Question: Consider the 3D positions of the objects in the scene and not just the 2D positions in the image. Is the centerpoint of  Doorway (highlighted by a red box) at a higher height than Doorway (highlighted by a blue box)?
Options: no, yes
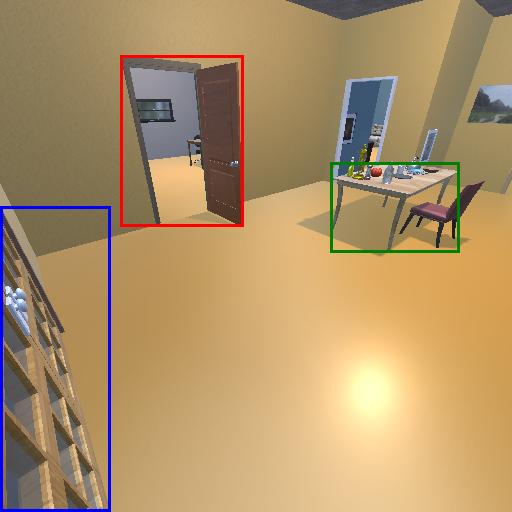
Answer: no